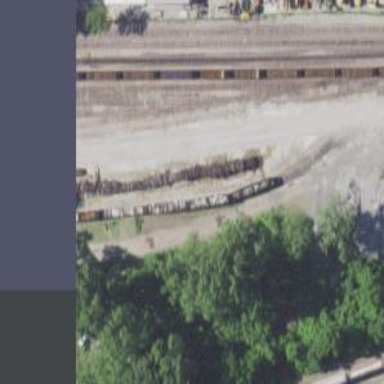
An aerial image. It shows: Railway yard used for servicing trains.